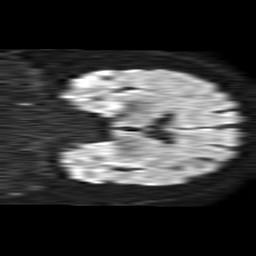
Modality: TRACE
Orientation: coronal
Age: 70
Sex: male
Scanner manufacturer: philips
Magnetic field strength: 1.5 T
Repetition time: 4.6 s
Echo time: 0.08631 s